Interaction volume radius: 10 \u00c5
Interaction volume height: 20 \u00c5
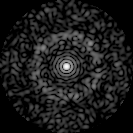
Disorder parameter: 0.8381